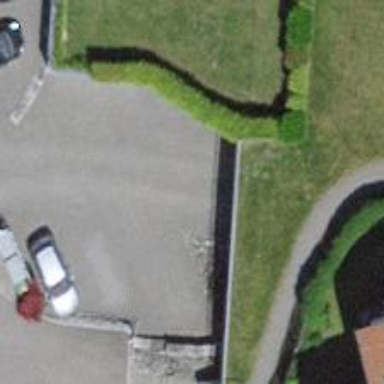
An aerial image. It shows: Parking entrance.